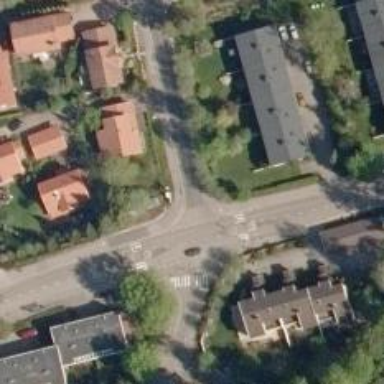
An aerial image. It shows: Road with "give way" sign.